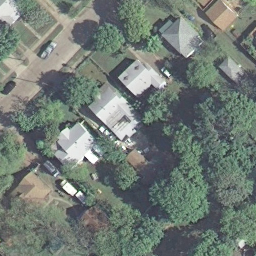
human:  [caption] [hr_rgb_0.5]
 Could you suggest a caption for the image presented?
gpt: It is a medium residential area with a road goes through this area .

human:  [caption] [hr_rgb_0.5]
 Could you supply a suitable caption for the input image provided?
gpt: A medium residential area with many houses arranged neatly .

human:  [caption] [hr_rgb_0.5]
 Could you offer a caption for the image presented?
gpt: A medium residential area with plants flurish .

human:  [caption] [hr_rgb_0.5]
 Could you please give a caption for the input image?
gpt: Many houses arranged neatly surrounded by verdant trees in the medium residential area .

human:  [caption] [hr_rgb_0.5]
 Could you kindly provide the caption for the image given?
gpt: This is a medium residential area with a road goes through this area .